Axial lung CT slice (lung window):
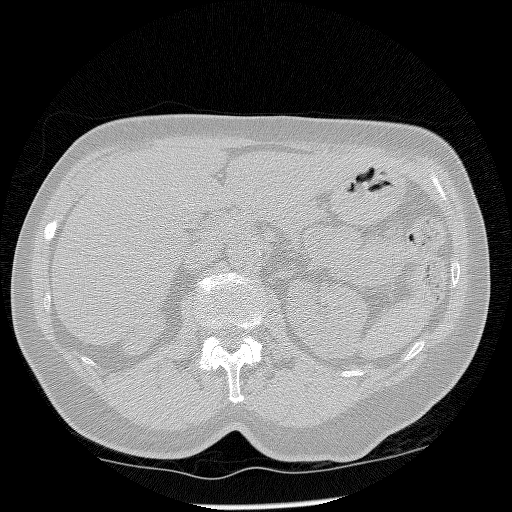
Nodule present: no